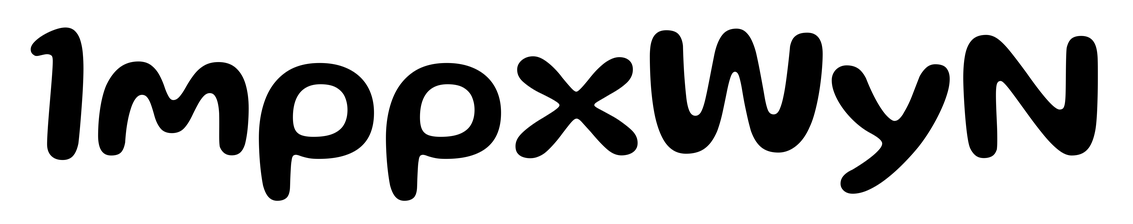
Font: Gluten_Medium